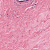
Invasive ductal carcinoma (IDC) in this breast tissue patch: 0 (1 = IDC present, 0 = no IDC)